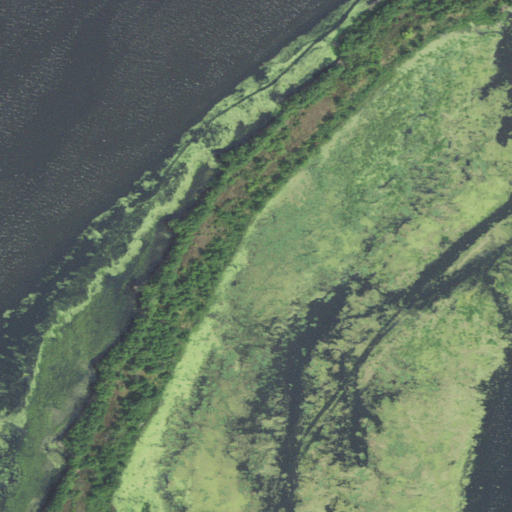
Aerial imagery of island in Wisconsin named Eagle Island containing open water, herbaceous wetlands, and grassland